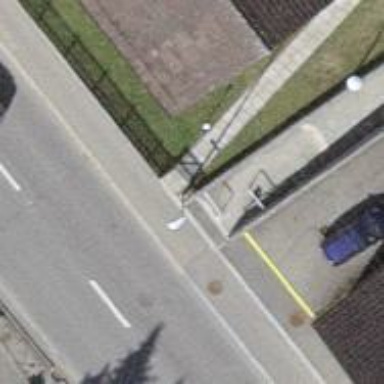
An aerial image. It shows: Cycle barrier.